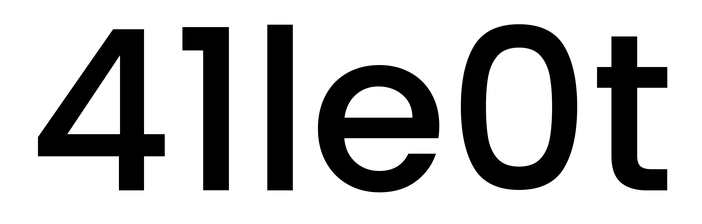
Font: Poppins-Medium